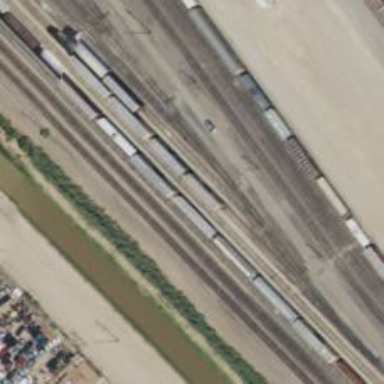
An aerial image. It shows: Railway yard used for servicing trains.